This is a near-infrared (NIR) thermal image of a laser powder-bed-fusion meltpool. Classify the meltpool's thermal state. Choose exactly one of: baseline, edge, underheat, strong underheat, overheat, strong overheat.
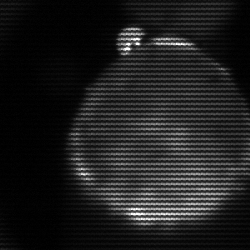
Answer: edge